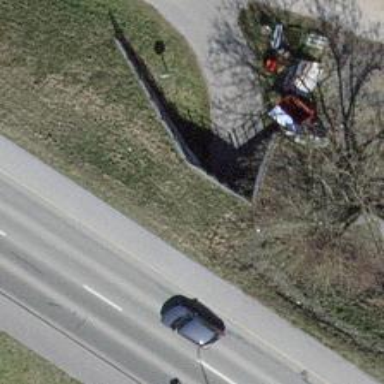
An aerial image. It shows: Tunnel with asphalt cycleway inside.